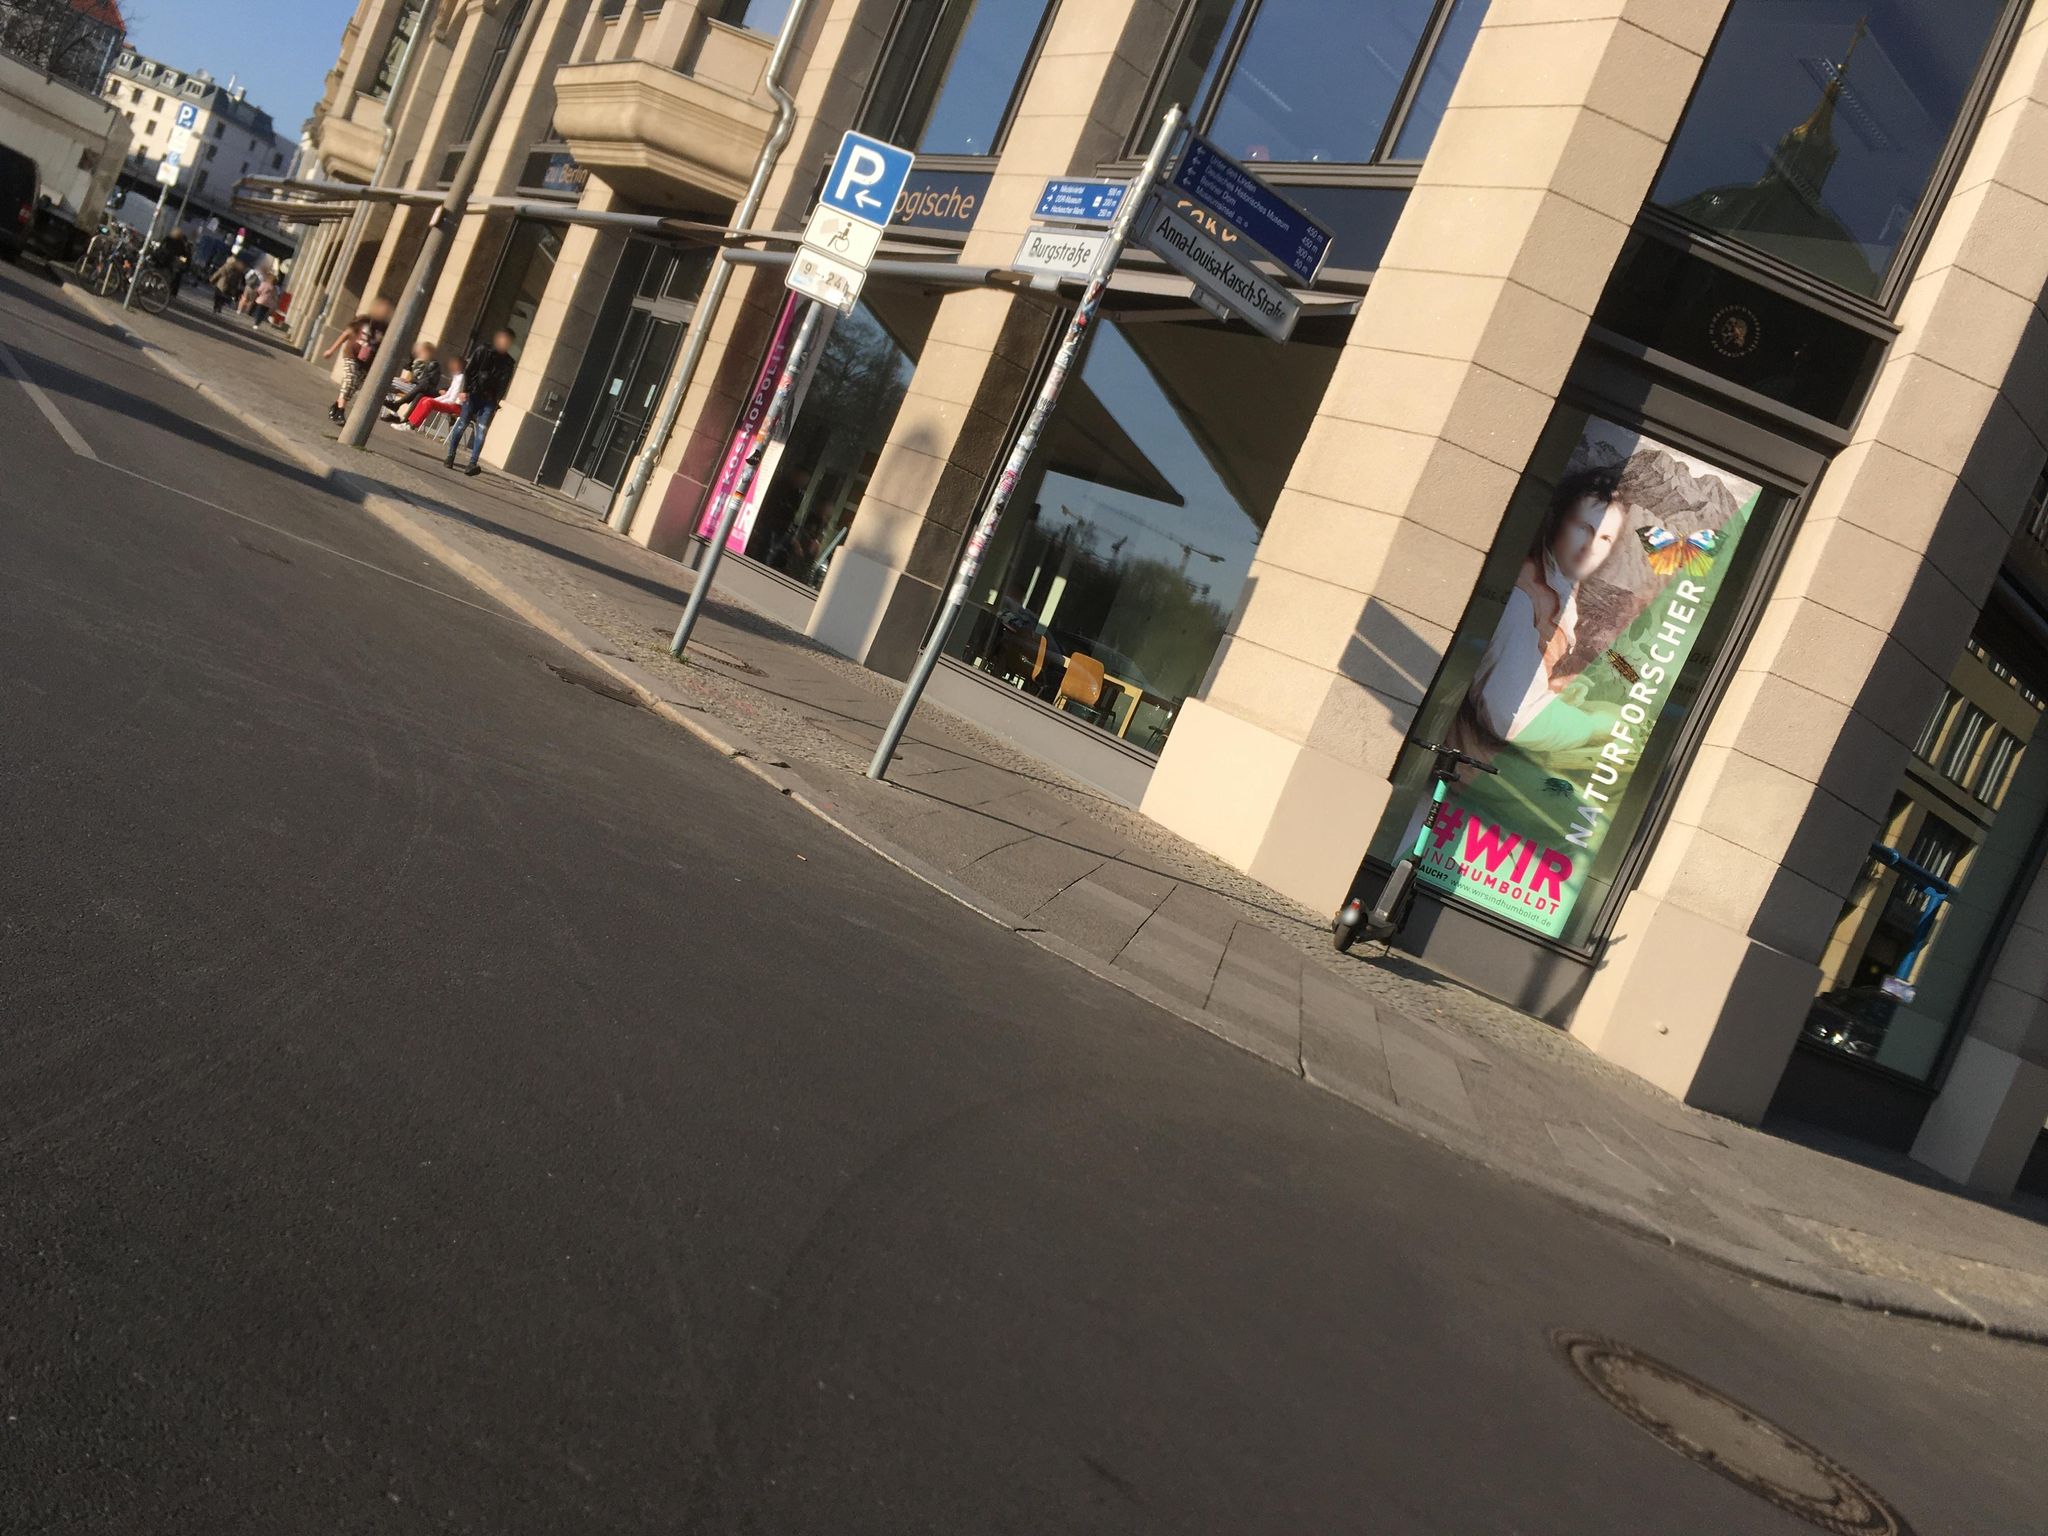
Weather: clear
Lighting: day
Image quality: good
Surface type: cycling surface
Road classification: tertiary
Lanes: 1
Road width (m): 12.2
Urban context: urban centre
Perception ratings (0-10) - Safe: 2.71, Lively: 6.46, Beautiful: 4.81, Boring: 1.43, Depressing: 4.96, Wealthy: 6.72